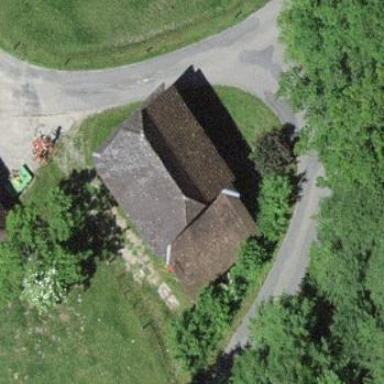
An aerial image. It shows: Barn.